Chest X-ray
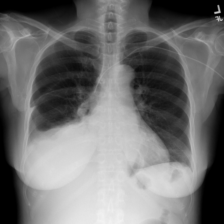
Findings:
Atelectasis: negative
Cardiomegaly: negative
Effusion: positive
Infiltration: negative
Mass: negative
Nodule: negative
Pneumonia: negative
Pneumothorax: negative
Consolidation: negative
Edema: negative
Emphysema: negative
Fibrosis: negative
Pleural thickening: negative
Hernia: negative